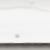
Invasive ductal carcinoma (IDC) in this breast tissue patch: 0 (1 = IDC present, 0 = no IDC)